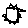
Label: sun